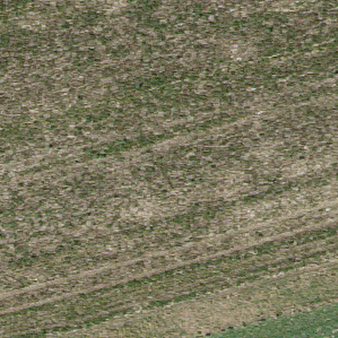
Label: other